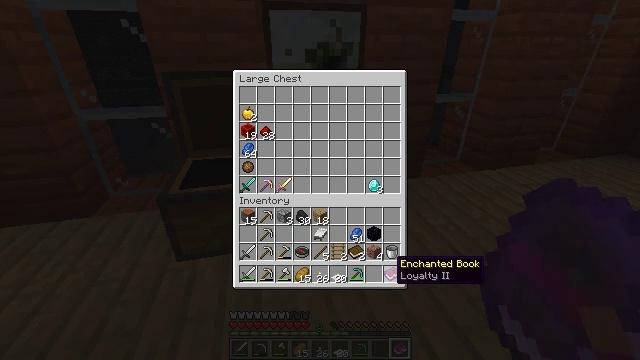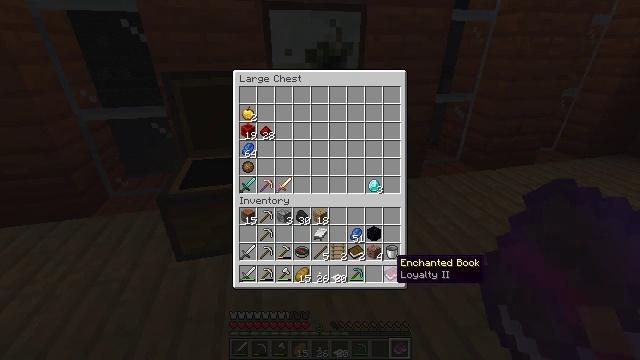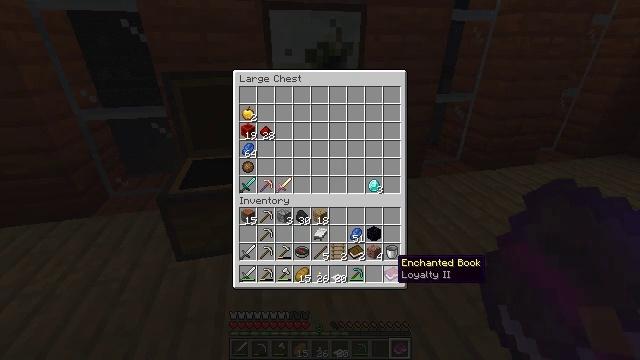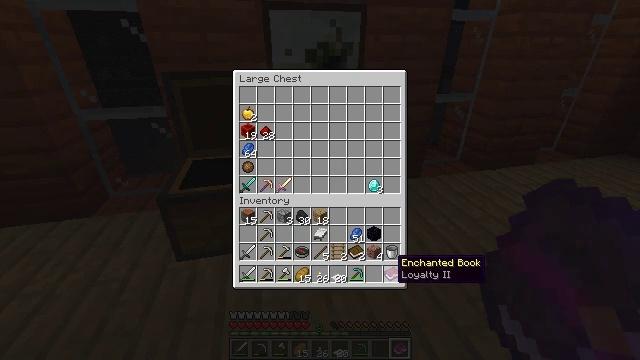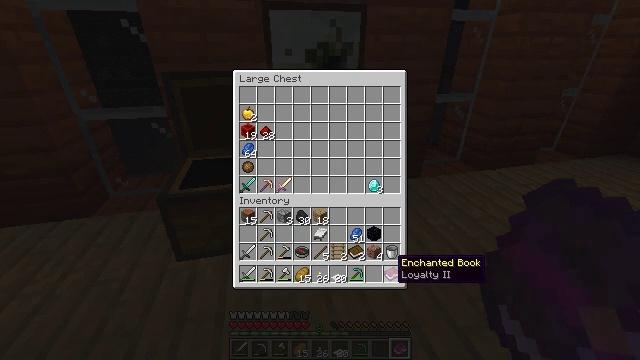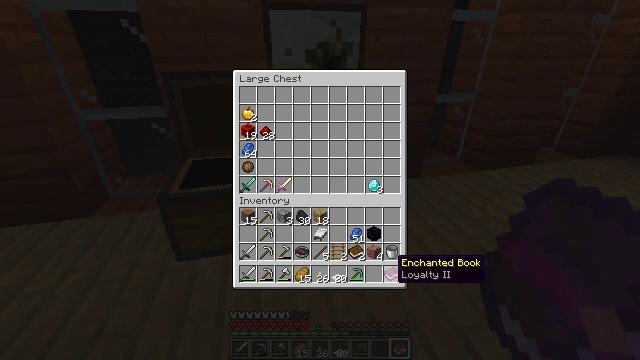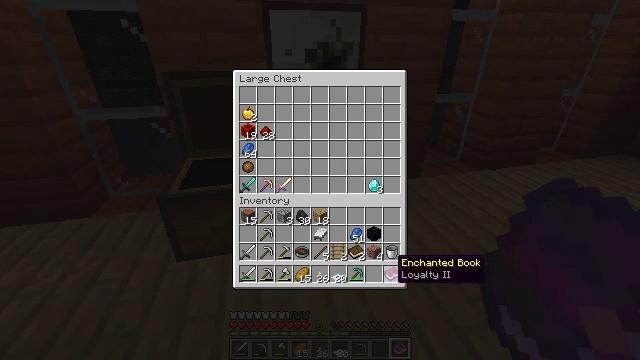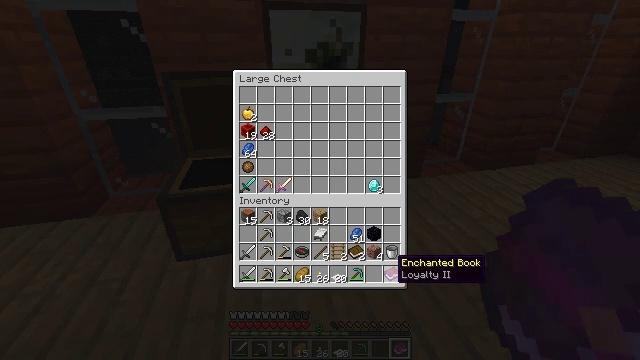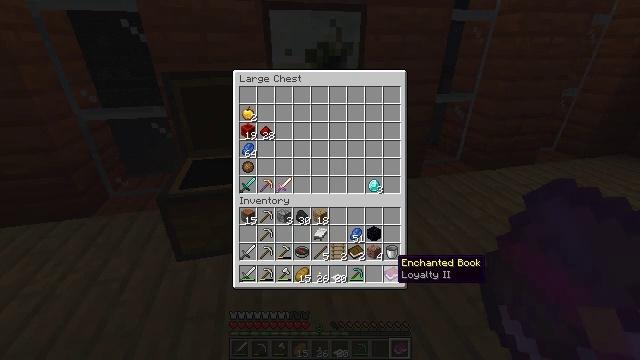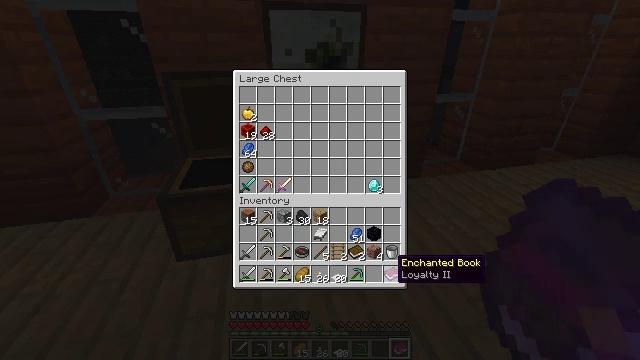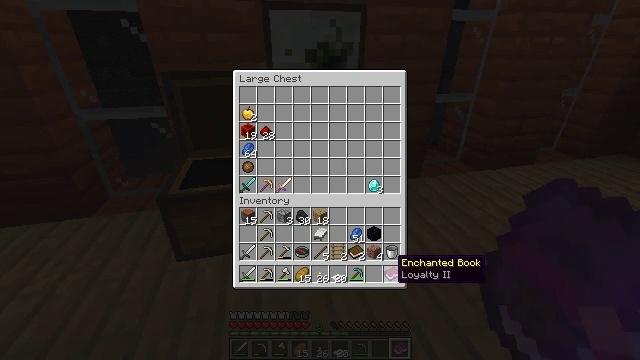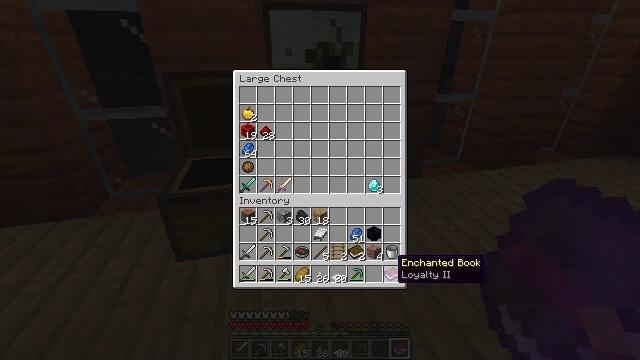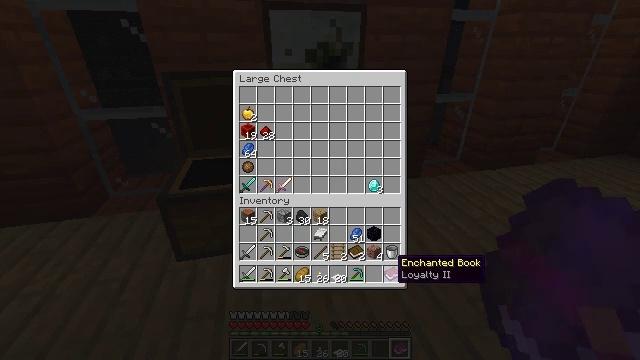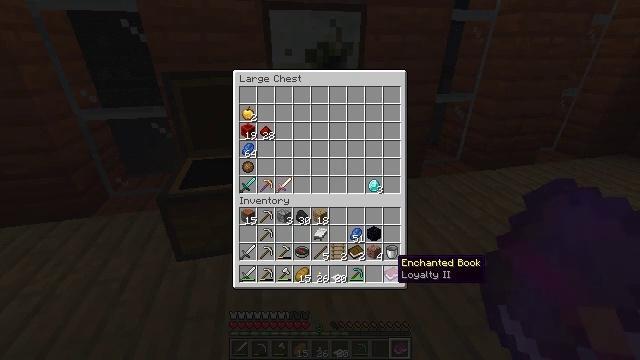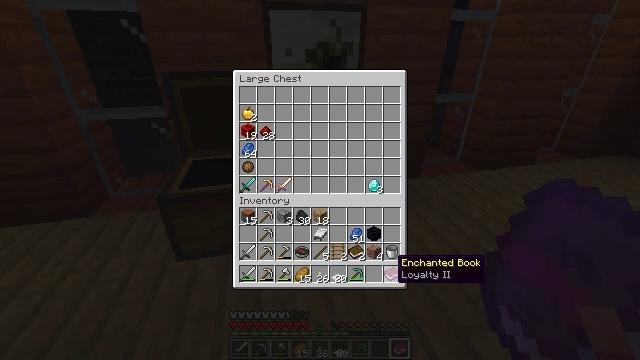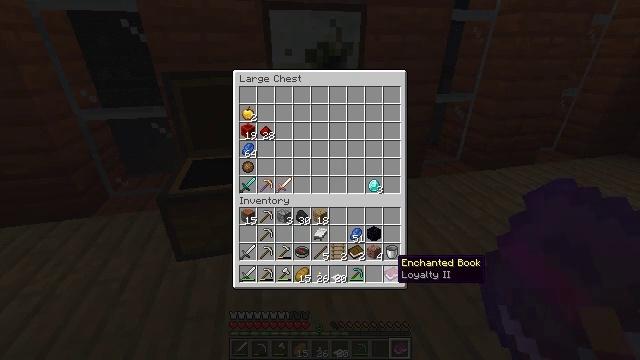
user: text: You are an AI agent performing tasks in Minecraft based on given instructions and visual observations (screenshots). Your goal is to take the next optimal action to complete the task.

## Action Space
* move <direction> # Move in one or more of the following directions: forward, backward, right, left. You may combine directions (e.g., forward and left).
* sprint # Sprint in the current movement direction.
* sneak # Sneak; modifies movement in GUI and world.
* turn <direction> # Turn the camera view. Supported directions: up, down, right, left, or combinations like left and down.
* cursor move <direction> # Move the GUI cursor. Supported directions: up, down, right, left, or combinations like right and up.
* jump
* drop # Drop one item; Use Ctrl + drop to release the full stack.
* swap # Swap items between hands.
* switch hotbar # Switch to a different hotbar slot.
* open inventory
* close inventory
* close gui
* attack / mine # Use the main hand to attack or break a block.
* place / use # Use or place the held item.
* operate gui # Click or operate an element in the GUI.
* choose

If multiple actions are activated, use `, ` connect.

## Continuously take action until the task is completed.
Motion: motion action
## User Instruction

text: Make a book by crafting it with paper and leather.
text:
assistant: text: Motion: no_op
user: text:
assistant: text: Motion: no_op
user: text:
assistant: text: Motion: no_op
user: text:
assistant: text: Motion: no_op
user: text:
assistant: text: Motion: no_op
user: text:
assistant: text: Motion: no_op
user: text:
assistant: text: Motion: no_op
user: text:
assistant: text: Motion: no_op
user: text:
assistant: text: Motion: no_op
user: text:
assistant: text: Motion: no_op
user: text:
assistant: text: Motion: no_op
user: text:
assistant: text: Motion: no_op
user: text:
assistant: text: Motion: no_op
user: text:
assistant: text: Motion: no_op
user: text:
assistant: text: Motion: no_op
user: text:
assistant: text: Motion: no_op
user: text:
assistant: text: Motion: no_op
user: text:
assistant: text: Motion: no_op
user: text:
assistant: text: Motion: no_op
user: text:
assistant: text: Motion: no_op
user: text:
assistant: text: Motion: no_op
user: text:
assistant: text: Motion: no_op
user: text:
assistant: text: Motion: no_op
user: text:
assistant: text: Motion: no_op
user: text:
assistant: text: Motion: no_op
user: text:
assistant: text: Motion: no_op
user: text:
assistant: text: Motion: no_op
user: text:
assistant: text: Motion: turn left
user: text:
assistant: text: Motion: turn left and up
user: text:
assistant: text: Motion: turn left and up